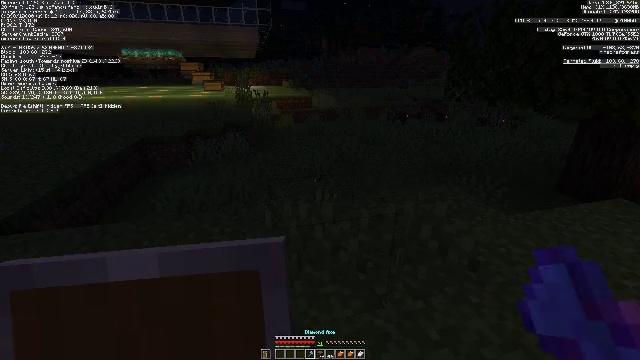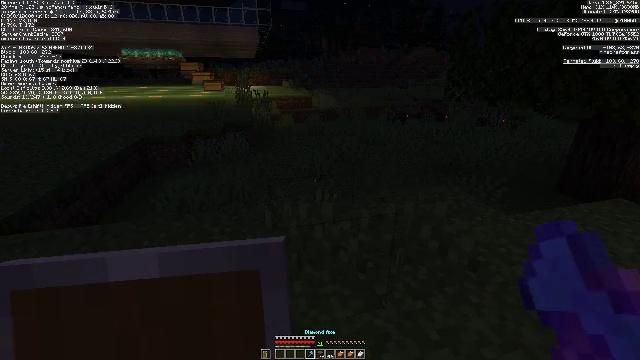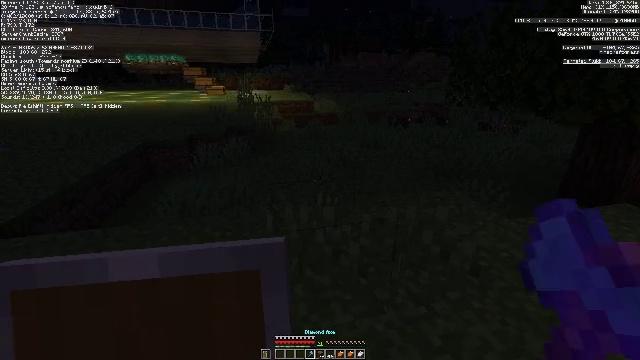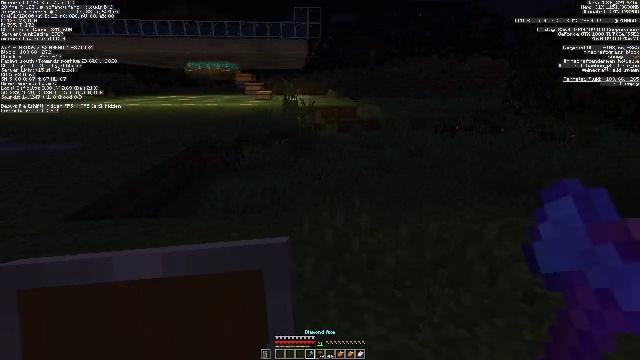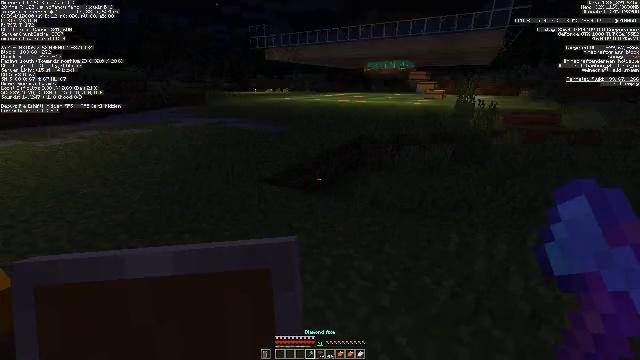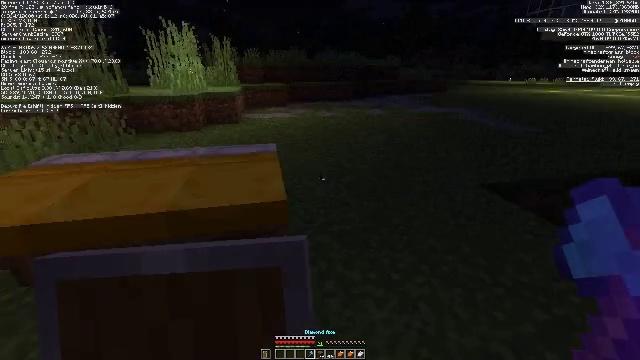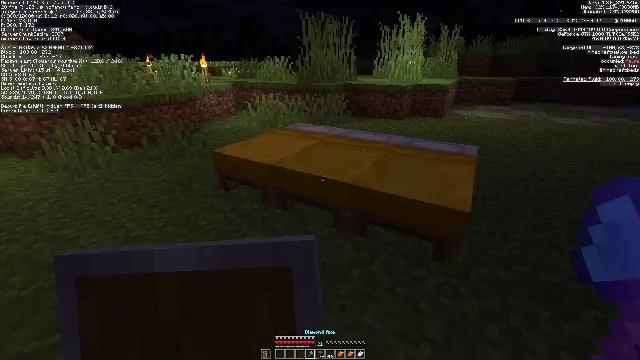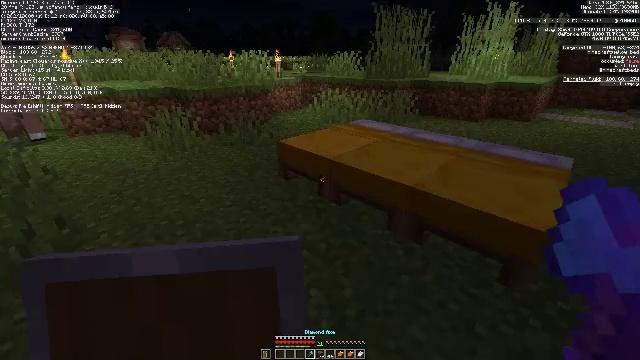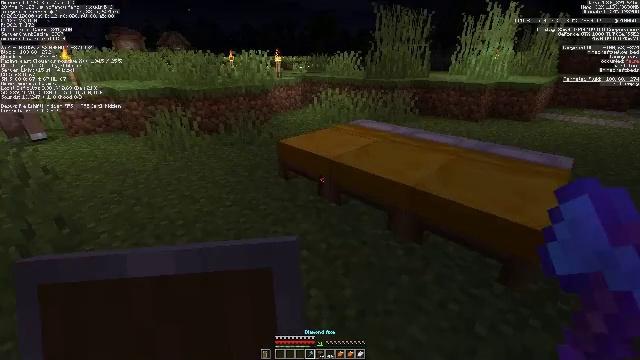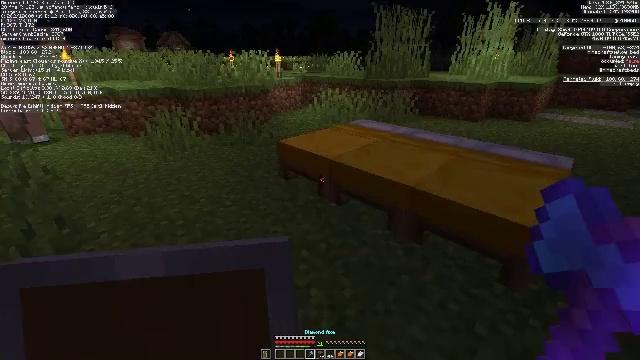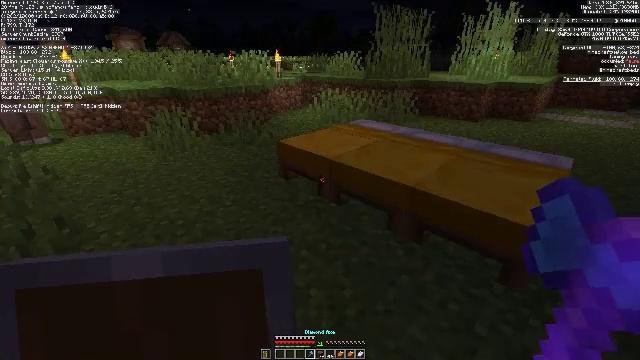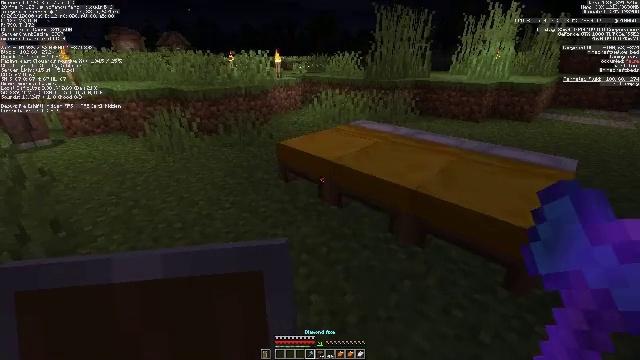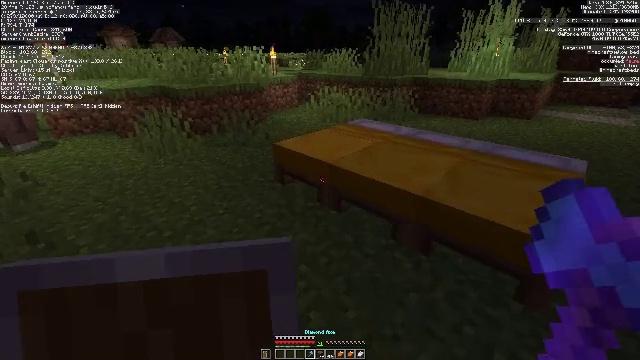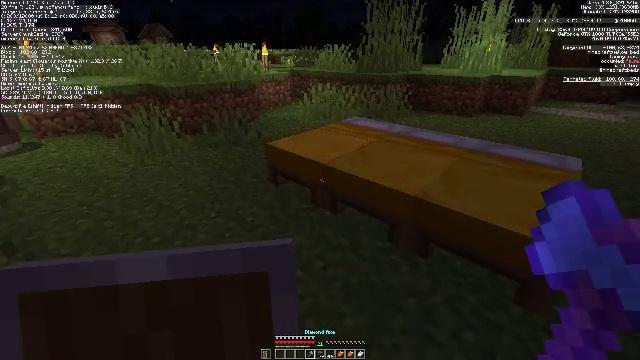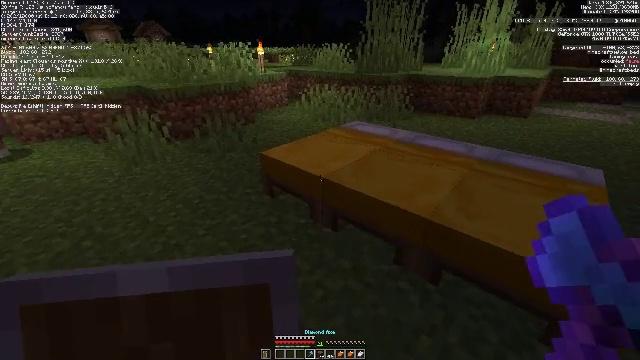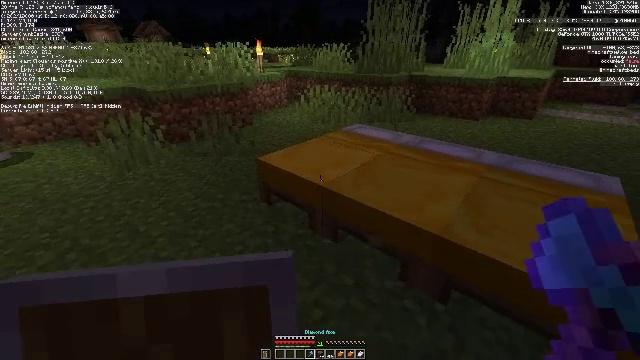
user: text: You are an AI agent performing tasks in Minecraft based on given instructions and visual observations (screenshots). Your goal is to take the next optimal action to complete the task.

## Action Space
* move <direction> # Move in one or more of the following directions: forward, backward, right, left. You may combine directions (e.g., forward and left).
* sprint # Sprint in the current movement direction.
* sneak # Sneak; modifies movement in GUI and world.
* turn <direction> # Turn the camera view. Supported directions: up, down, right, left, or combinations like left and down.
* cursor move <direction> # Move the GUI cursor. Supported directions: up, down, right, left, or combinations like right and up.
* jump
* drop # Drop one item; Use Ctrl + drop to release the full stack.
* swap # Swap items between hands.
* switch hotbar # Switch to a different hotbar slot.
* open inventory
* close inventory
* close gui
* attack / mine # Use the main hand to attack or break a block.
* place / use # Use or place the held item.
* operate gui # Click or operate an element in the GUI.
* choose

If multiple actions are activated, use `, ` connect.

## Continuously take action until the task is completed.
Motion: motion action
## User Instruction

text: Collect the yellow bed from its place.
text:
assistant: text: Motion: no_op
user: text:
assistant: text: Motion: no_op
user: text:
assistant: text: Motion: turn left and up
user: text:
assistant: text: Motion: turn left
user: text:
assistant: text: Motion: turn left and down
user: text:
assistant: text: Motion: turn left and down
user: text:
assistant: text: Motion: turn left
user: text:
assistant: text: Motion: no_op
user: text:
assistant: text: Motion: no_op
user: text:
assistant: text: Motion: no_op
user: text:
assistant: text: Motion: move forward
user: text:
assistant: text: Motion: move forward
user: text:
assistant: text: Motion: move forward, turn right
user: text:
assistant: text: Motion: move forward
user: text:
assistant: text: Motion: attack / mine
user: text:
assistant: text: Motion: attack / mine
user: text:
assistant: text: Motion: attack / mine
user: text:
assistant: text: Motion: attack / mine
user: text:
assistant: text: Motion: attack / mine
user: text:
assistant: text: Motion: attack / mine
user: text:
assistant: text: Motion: turn right, attack / mine
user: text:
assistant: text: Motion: turn right and down, attack / mine
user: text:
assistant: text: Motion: turn right, attack / mine
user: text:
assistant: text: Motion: attack / mine
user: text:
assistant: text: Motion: turn right and down, attack / mine
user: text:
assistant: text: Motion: turn right, attack / mine
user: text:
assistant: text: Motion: attack / mine
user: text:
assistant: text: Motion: attack / mine
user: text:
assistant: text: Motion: attack / mine
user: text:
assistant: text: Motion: attack / mine